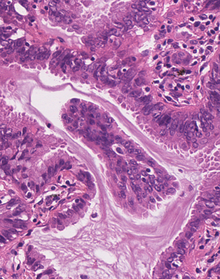
Tumor epithelial tissue: yes
Tumor-associated stroma tissue: yes
Normal tissue: no